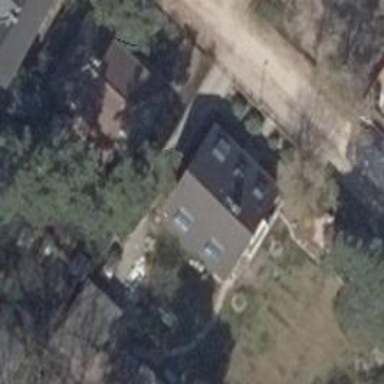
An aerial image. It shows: Simple house.